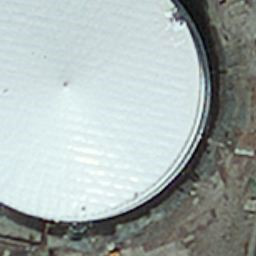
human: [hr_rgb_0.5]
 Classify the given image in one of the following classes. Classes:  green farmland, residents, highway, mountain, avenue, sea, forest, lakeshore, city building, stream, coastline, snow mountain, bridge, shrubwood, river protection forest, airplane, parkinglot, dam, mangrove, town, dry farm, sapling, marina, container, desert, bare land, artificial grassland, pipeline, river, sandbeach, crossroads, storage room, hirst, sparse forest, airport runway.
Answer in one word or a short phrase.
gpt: storage room